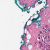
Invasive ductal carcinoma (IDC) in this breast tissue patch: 0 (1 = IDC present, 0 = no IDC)